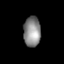
Tissue: lung
Cell type: Endothelial cells
Senescence score: 0.6016
Nuclear area (px): 507
Mean DAPI intensity: 136.424